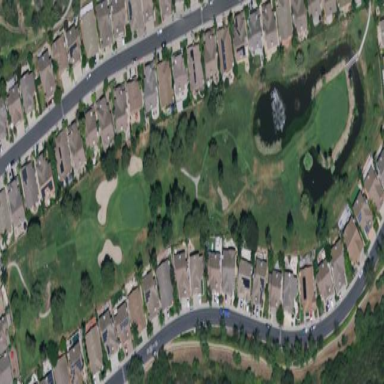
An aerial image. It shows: Golf course.